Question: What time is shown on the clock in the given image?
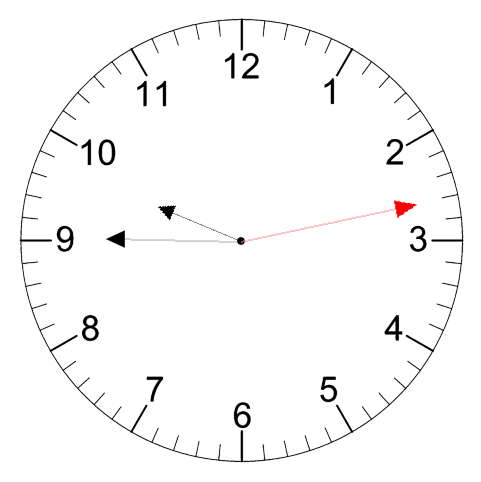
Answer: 09:45:13